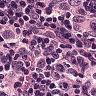
Metastatic tissue present: yes